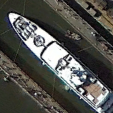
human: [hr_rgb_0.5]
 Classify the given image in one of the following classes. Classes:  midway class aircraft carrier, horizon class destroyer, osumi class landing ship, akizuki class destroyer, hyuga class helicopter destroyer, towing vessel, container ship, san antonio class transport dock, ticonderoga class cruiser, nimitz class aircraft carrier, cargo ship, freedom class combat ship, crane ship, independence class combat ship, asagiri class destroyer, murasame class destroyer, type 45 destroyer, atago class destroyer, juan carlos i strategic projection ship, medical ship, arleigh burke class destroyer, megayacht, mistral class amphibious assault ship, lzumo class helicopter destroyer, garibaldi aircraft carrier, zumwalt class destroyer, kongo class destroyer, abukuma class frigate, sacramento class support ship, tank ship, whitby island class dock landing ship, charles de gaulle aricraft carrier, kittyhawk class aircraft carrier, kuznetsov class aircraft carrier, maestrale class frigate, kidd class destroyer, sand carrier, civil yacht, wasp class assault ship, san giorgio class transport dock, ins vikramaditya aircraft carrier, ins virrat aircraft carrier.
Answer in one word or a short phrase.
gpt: Megayacht